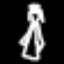
Label: angel